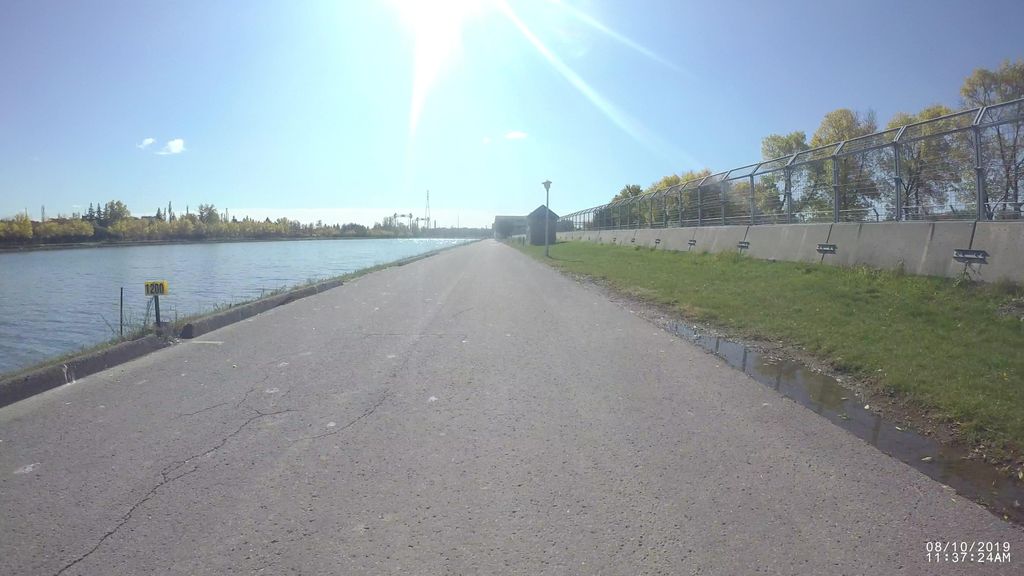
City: montreal